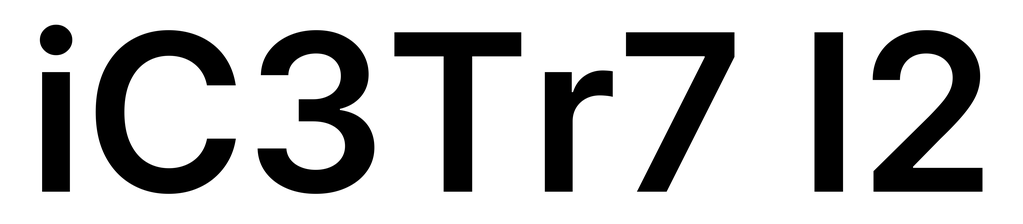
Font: Inter_SemiBold